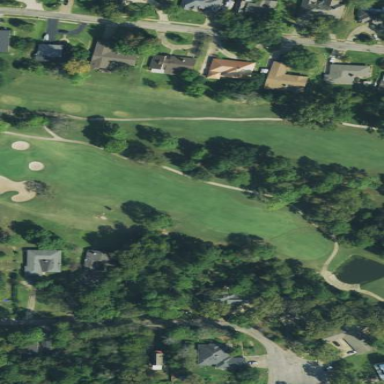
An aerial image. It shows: Golf fairway with grass surface.